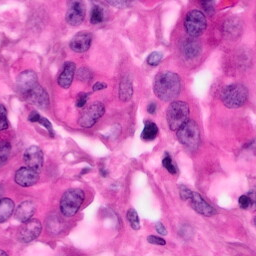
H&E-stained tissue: Pancreatic